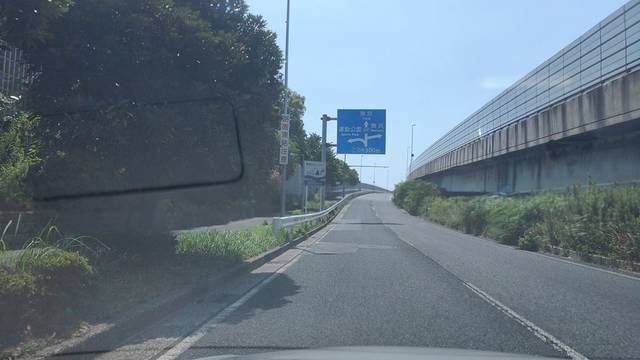
Region: Japan
Coordinates: 35.64, 139.891